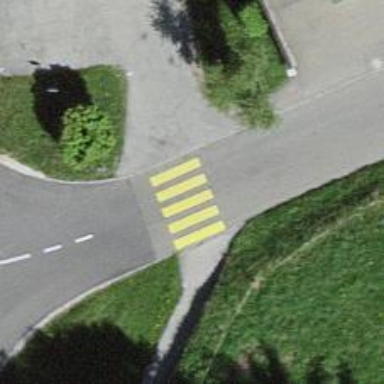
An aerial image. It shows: Zebra crossing on the road.